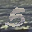
Label: 5